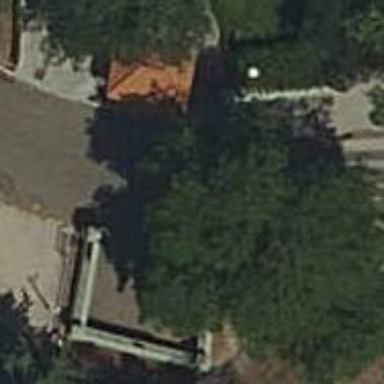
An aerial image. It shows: Lift gate barrier.